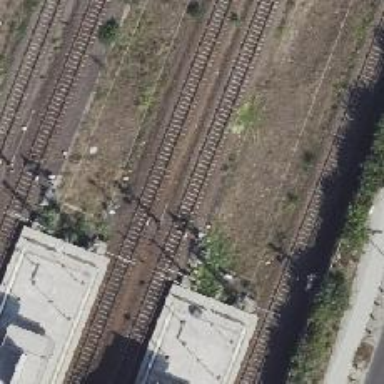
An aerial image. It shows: Rail siding with electrified contact lines for trains.